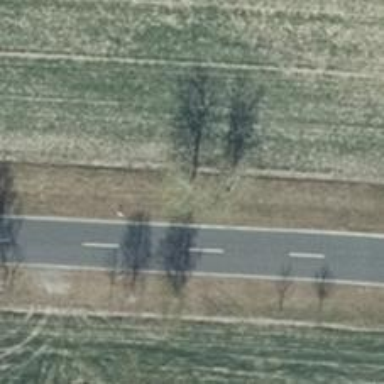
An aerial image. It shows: Deciduous tree with broadleaved leaves.